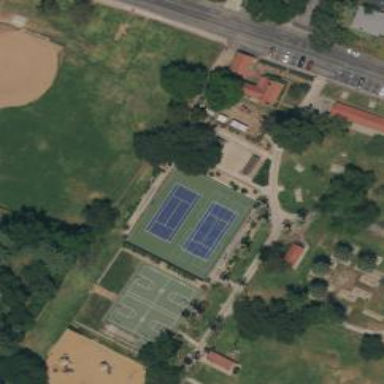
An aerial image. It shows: Tennis court in leisure pitch.